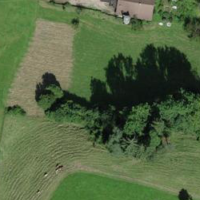
EUNIS habitat code: 52
Species observed at this site:
Stellaria graminea
Polygonum aviculare